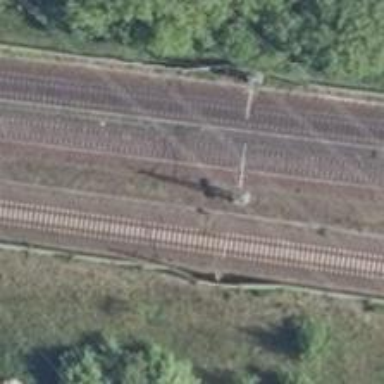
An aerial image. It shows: Milestone along the railway with catenary mast.